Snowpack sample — Buffalo Mountain, Silverthorne, Colorado, USA (1/25/25, 10:11 AM MST)
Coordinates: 39.6222, -106.1139
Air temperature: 22 °F
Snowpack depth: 110 cm
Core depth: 40 cm
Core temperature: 46.4 °F
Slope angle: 12°, slope face: 102°
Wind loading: high
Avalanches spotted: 0
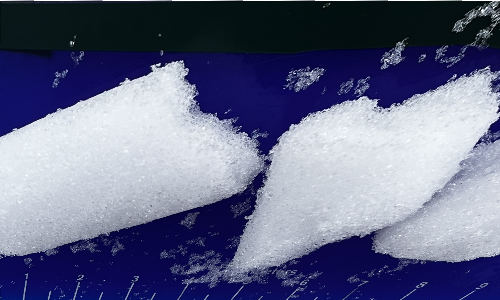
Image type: core
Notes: No avalanches nearby, collected on the outskirts of a fire break 15 meters from the treeline, on way to Buffalo and Red Mountain